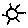
Label: sun